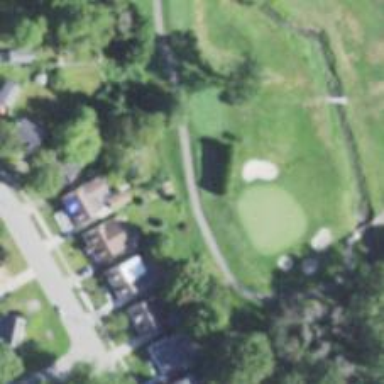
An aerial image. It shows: Service road designated as golf cart path.